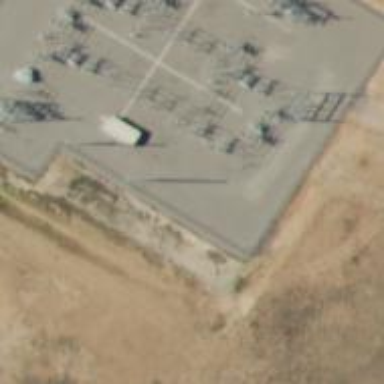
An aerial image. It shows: Switch for power supply.